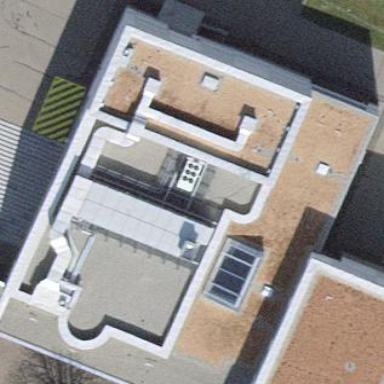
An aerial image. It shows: School building with school amenities.